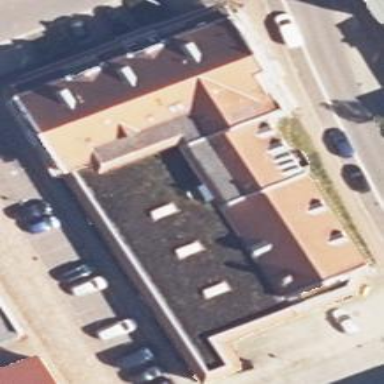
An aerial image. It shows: Gabled roof apartments building.